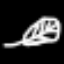
Label: leaf